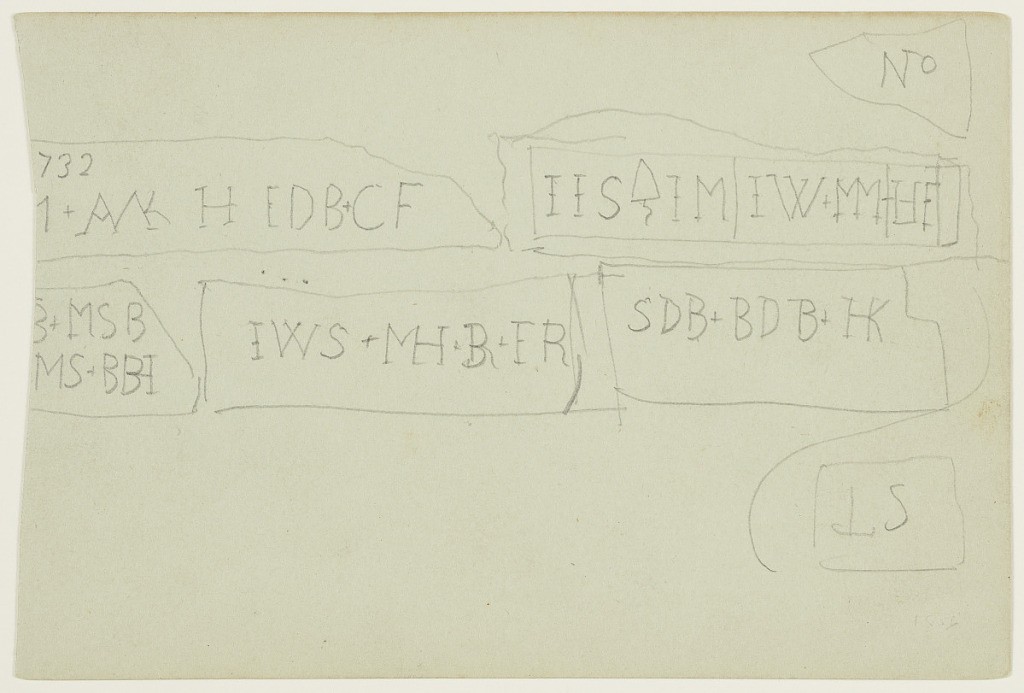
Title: Carved Inscriptions
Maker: Frederic Edwin Church, American, 1826–1900
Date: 1868
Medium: Graphite on gray-green wove paper
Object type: Drawing
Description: Sketch showing a transcription of carved inscriptions on ancient ruins in Syria or Palestine (Israel). Organized into two horizontal rows across the composition, the groups of Greek and Latin letters are bunched together within rectangles, likely representing the stone rocks upon which the letters were inscribed.